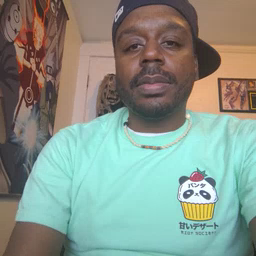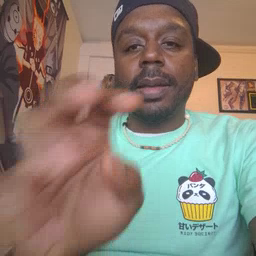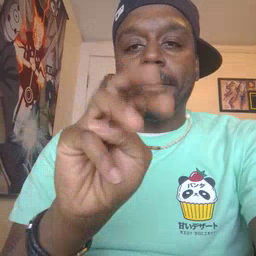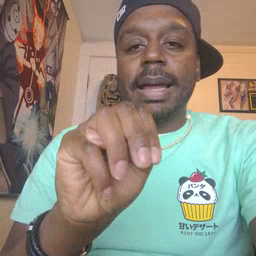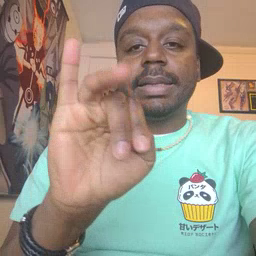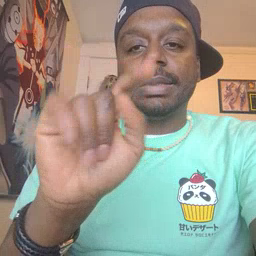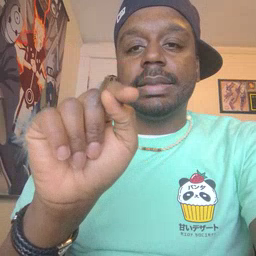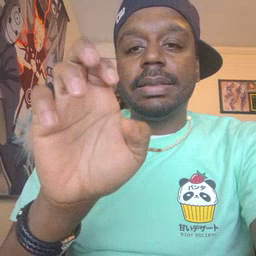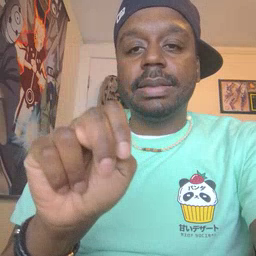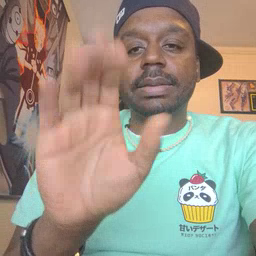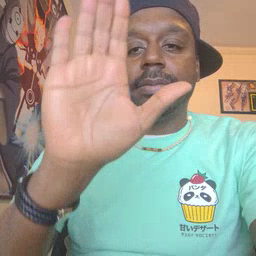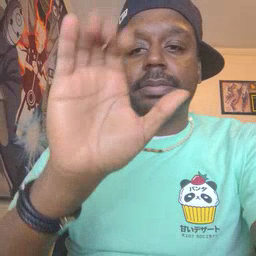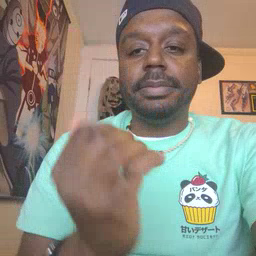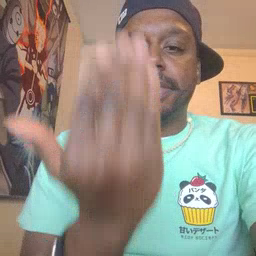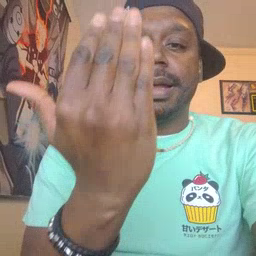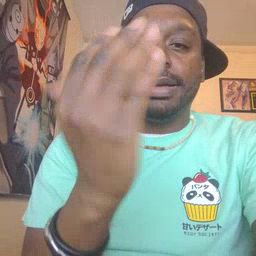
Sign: mitten